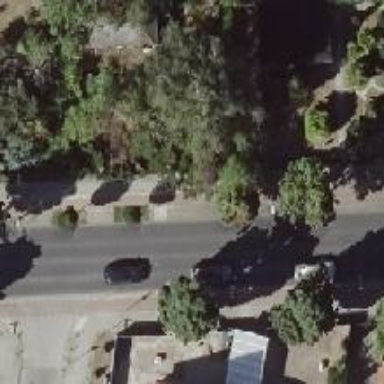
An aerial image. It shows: Beautiful avenue lined with deciduous broadleaved trees.